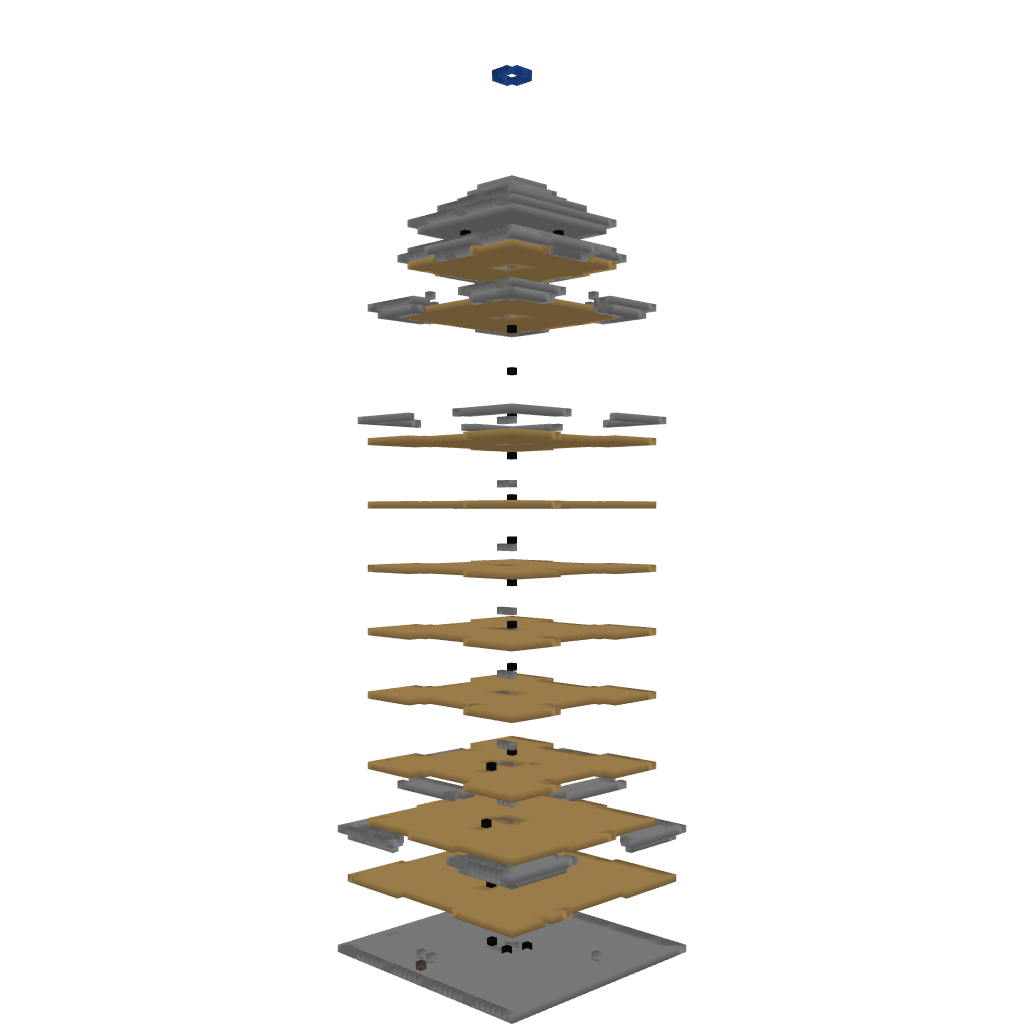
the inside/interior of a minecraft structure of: Empire State Building